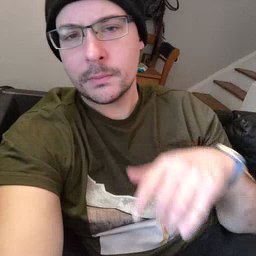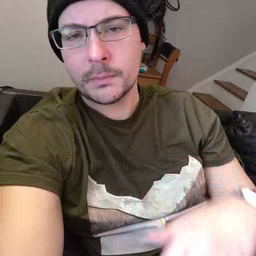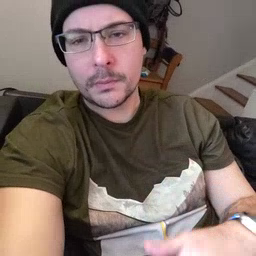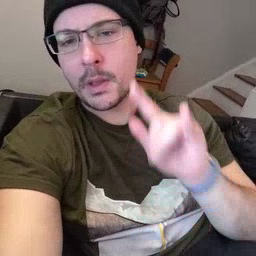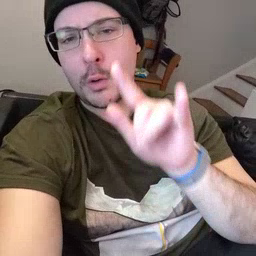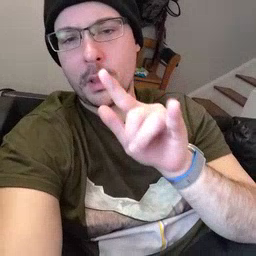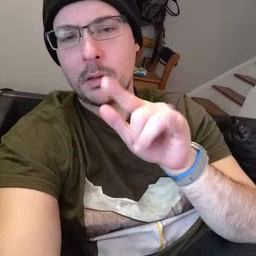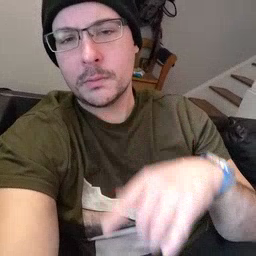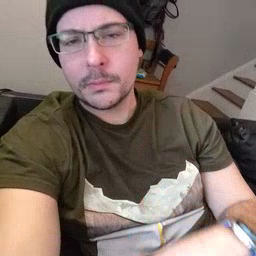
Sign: airplane